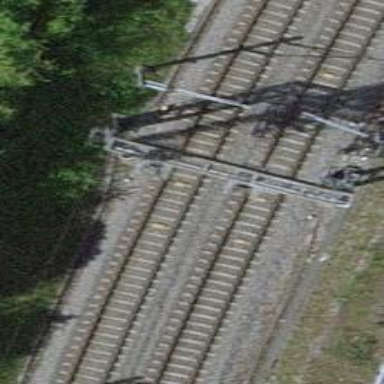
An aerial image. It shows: Railway signal.